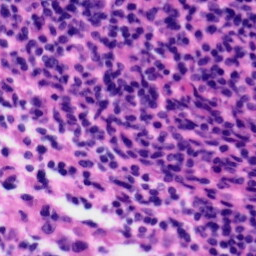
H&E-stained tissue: Tonsil